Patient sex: M
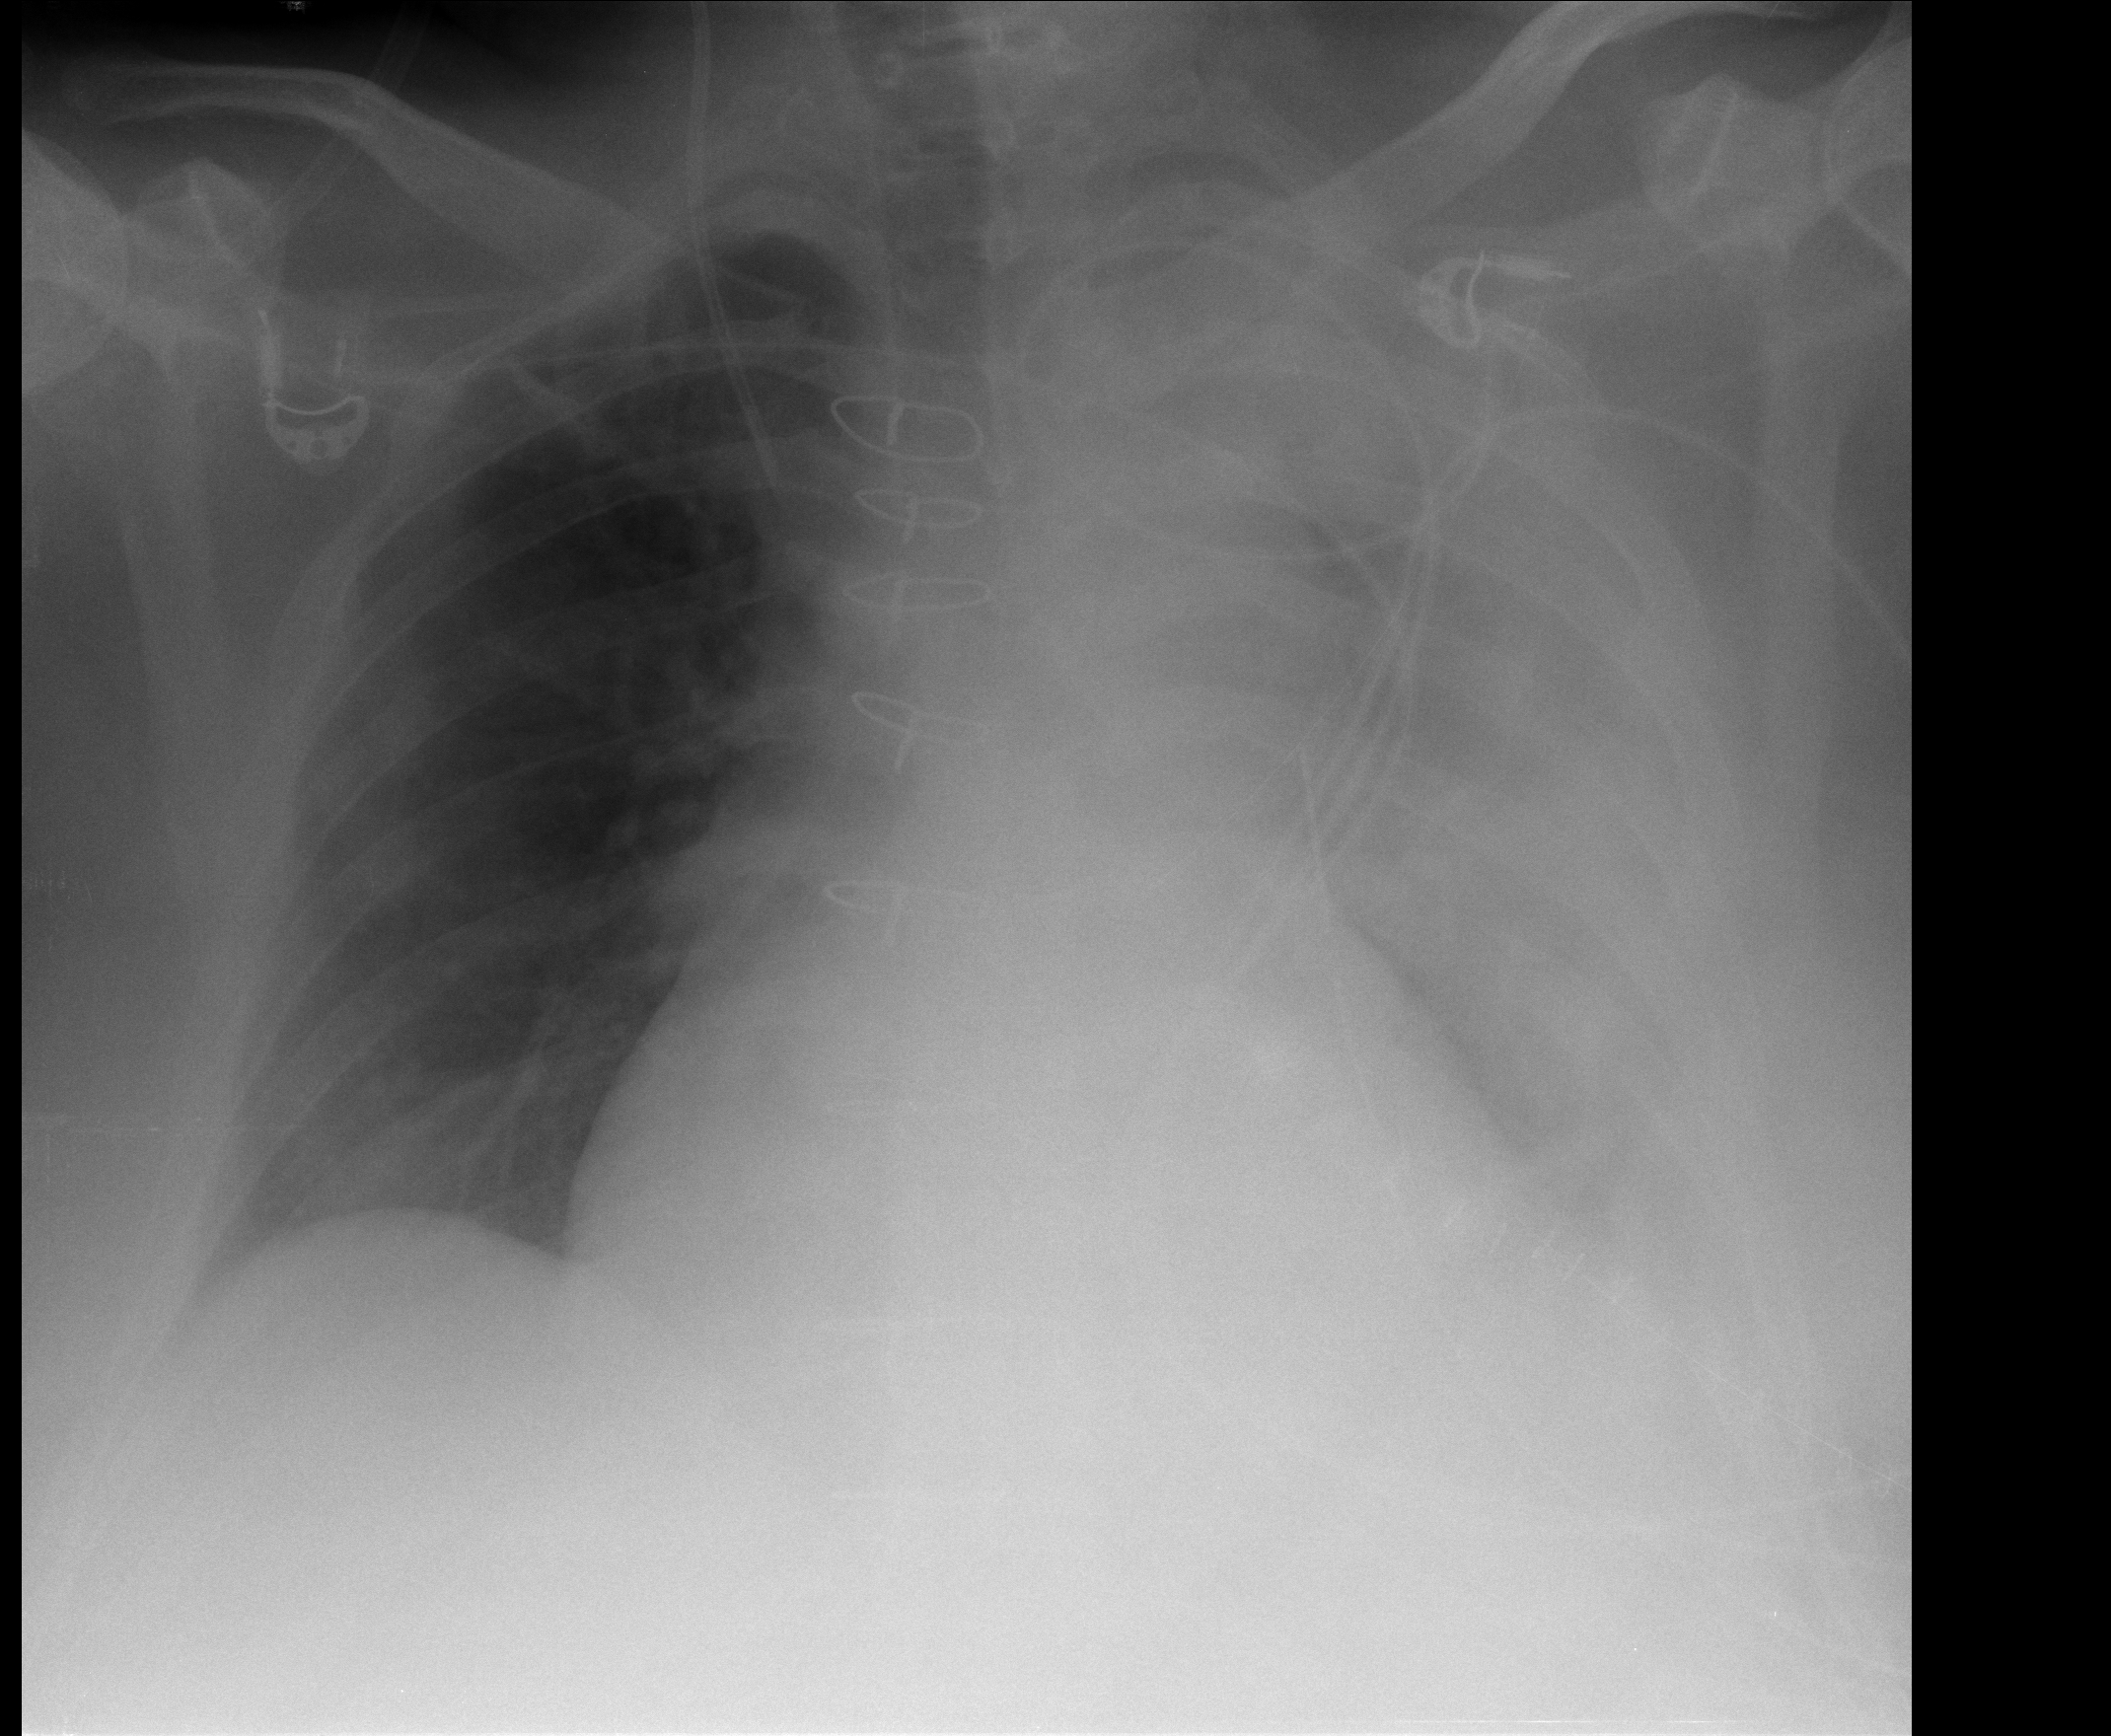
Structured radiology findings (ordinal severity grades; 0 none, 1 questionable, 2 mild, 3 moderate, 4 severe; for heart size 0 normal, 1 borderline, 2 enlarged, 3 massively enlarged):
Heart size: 2
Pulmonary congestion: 0
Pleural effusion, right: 0
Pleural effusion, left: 3
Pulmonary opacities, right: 0
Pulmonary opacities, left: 0
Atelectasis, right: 0
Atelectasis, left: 3